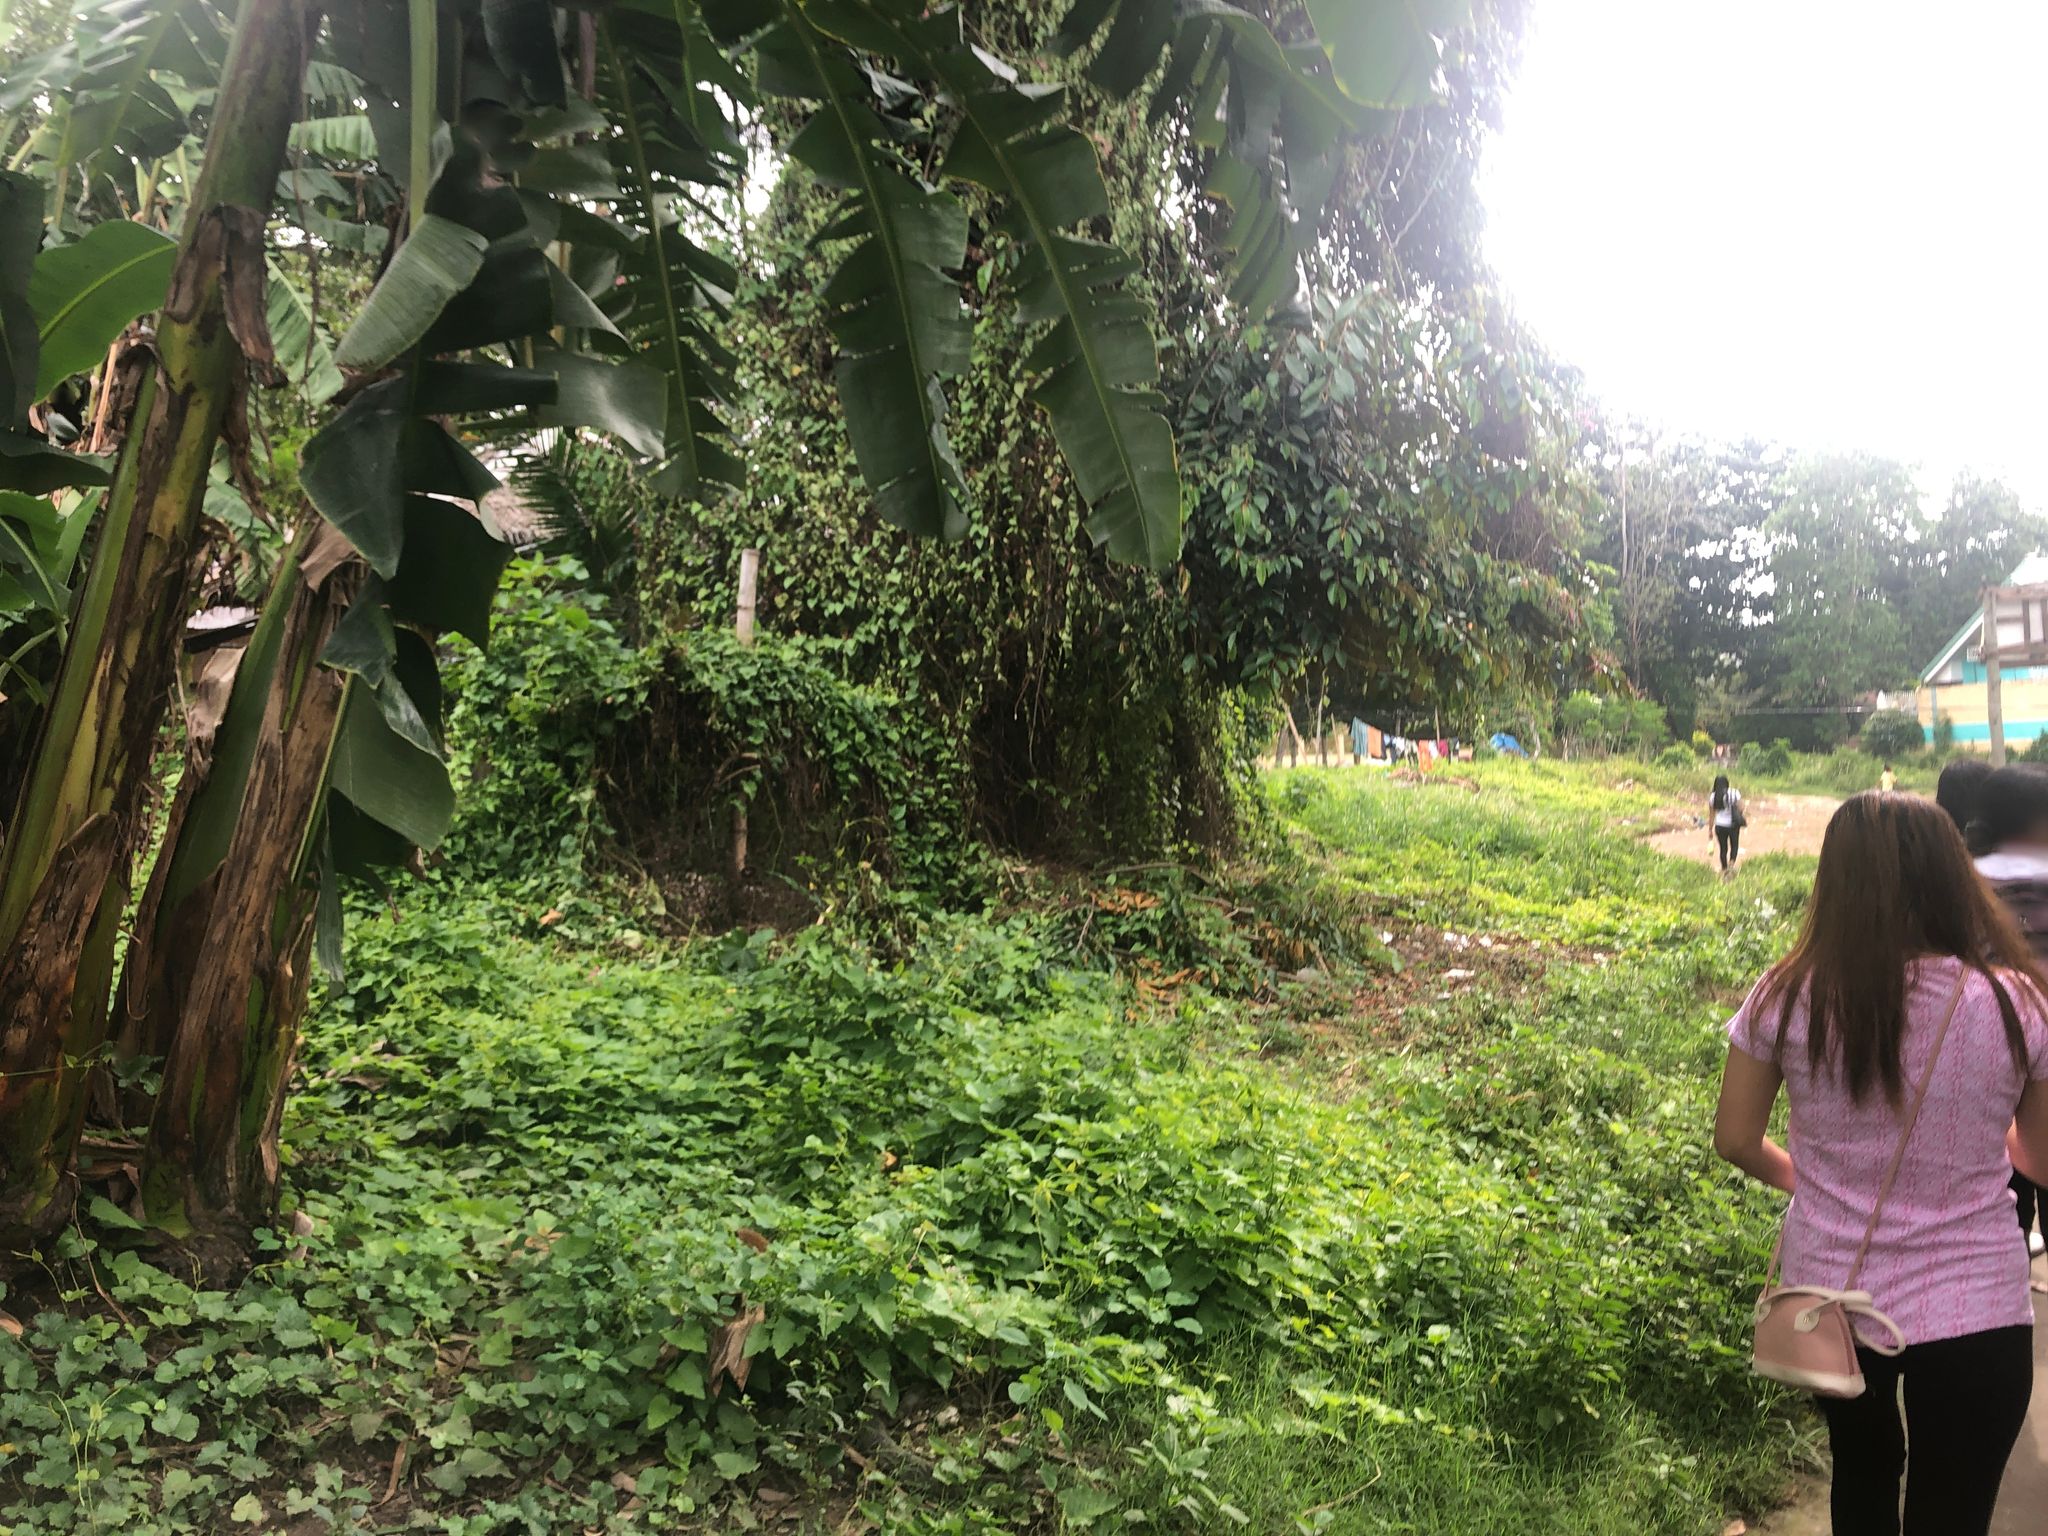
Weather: clear
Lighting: day
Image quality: slightly poor
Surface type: walking surface
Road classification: footway, residential, path
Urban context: urban centre
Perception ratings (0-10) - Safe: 6.76, Lively: 1.3, Beautiful: 6.4, Boring: 8.52, Depressing: 3.74, Wealthy: 2.24